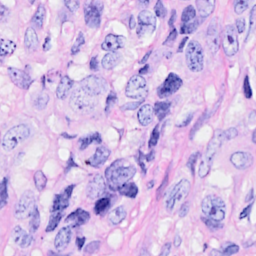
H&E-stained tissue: Breast